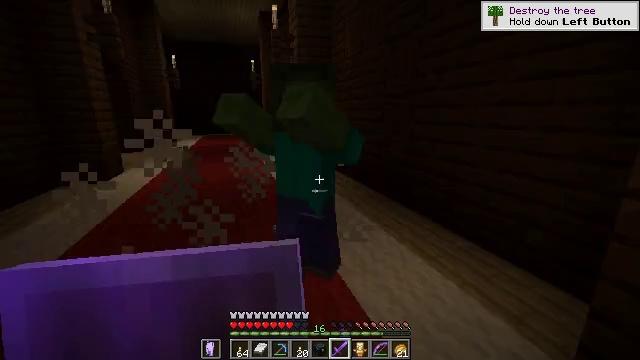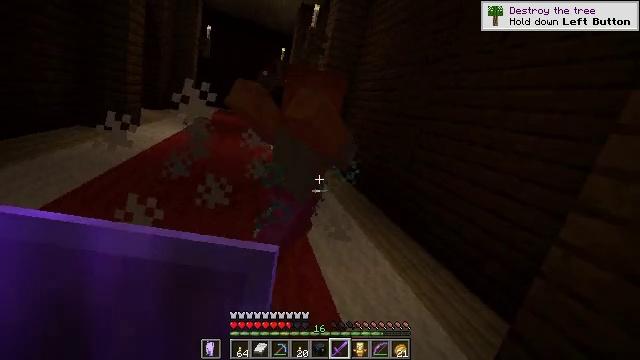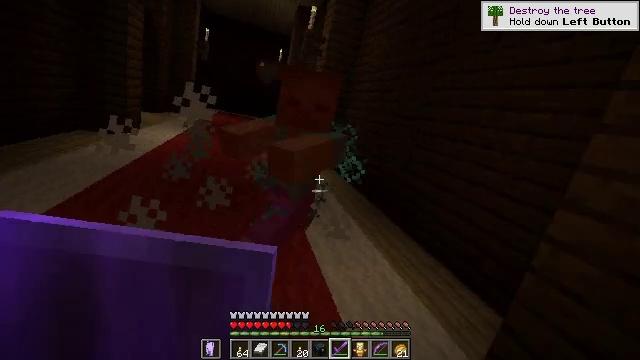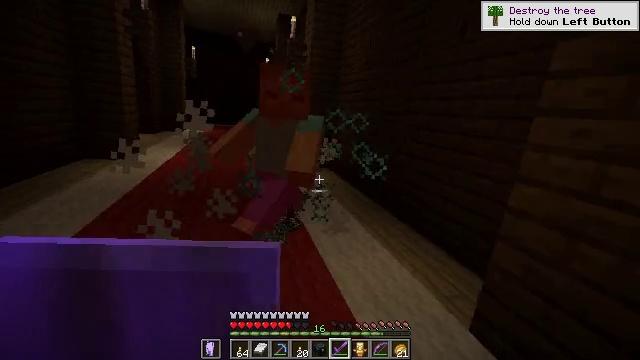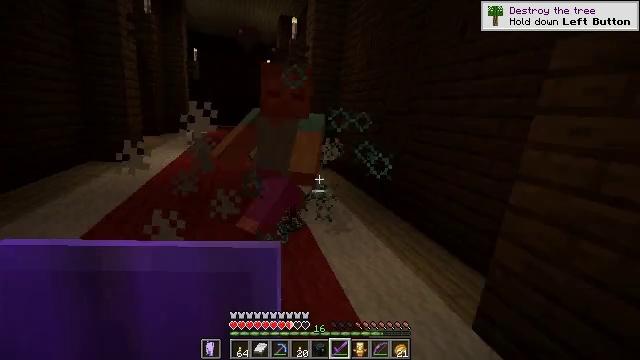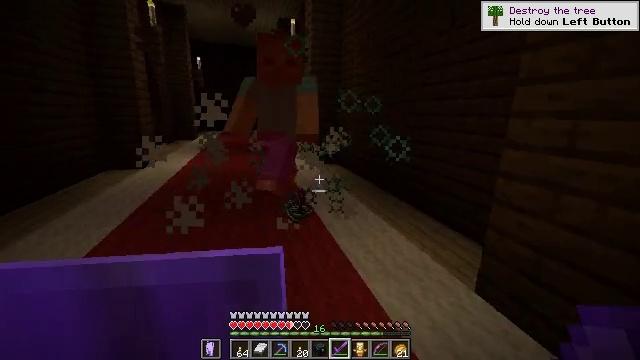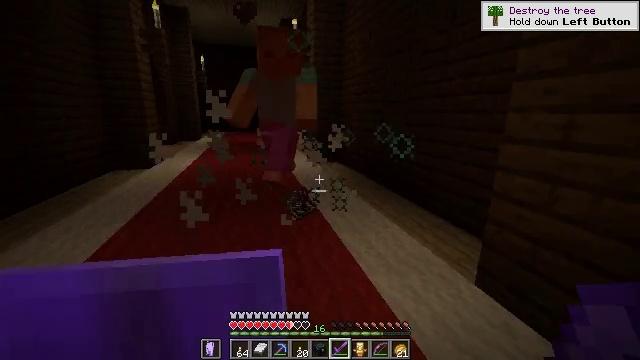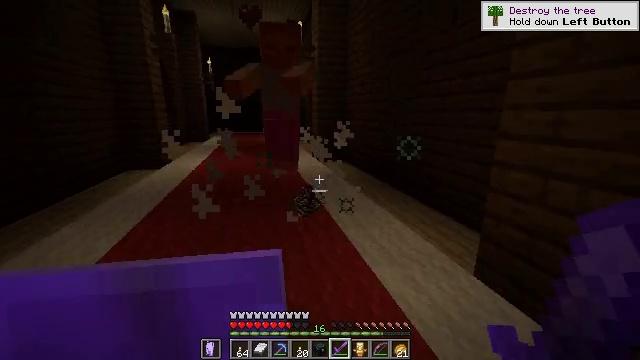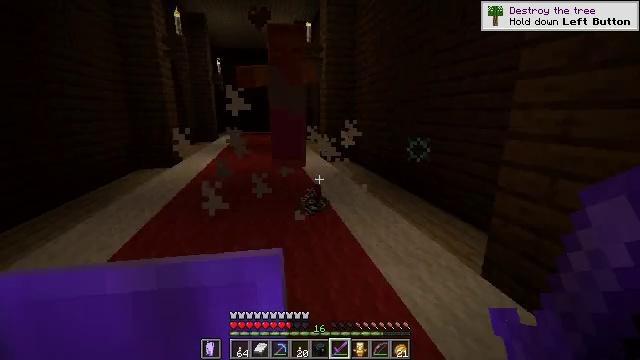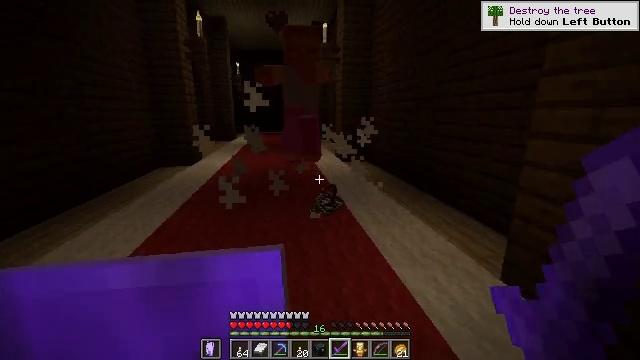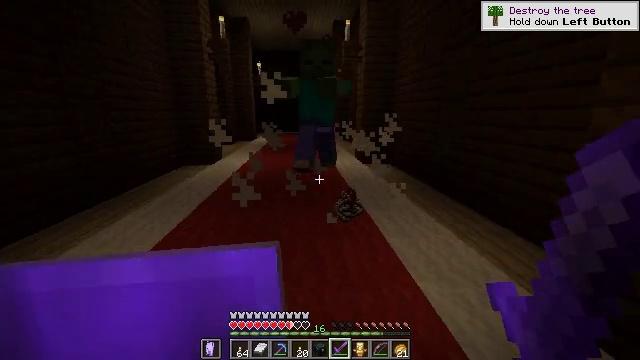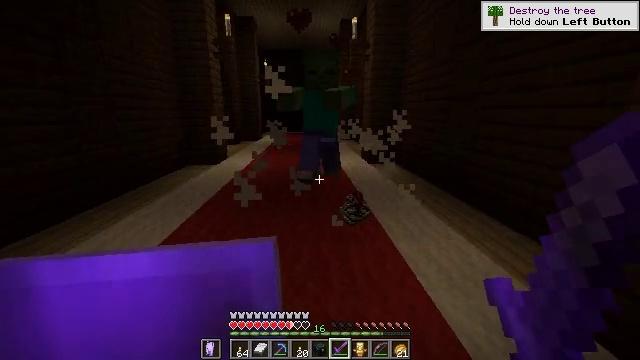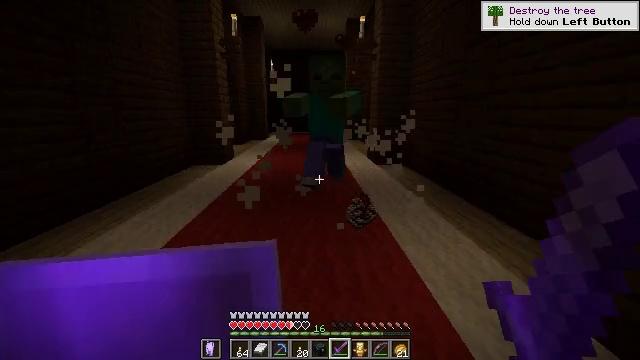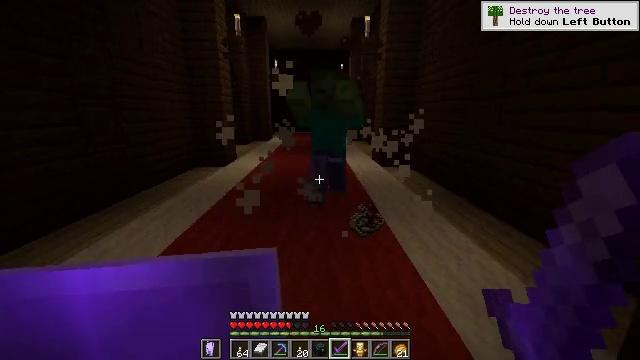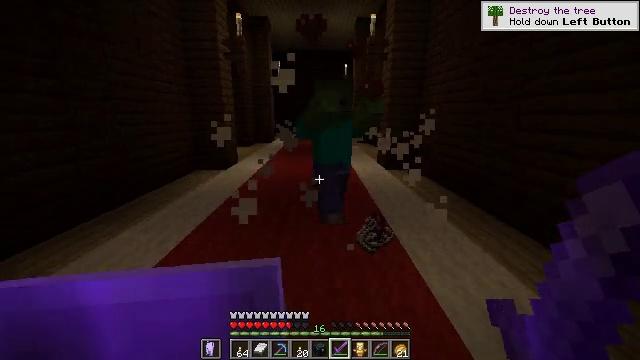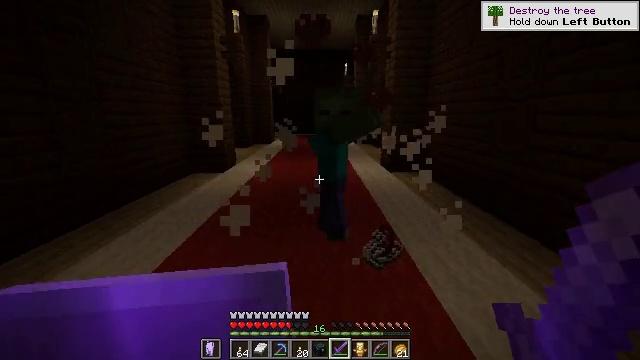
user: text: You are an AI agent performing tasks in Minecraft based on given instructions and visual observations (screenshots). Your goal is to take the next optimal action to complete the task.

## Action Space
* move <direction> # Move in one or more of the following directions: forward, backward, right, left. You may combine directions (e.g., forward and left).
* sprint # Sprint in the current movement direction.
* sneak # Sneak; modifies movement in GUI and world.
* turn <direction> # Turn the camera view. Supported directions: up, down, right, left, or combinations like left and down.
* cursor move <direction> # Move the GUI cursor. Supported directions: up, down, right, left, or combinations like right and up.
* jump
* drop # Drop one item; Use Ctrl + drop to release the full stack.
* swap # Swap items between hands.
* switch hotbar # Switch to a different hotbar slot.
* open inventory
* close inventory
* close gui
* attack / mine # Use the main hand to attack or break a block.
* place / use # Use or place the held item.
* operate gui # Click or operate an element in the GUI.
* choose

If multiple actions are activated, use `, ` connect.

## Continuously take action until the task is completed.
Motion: motion action
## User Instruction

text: Hunt the zombie.
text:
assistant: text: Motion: move back
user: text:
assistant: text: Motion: move back
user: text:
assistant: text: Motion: move back
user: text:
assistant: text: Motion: move back
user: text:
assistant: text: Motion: move back, turn left
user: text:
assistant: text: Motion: no_op
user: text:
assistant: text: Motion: turn left
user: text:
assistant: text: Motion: turn left
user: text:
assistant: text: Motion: move forward, turn left
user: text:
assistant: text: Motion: move forward, turn left
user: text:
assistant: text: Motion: move forward, turn left
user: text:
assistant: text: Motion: move forward, turn left
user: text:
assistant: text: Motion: move forward
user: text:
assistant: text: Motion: move forward
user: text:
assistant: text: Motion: move forward
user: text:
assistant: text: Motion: move forward
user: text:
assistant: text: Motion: move forward
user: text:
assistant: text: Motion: no_op
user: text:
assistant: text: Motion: attack / mine
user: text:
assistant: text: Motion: attack / mine
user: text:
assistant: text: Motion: move back, attack / mine
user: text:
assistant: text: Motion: move back
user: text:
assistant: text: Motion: move back, turn right, attack / mine
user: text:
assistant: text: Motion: move back, turn right, attack / mine
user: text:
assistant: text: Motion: attack / mine